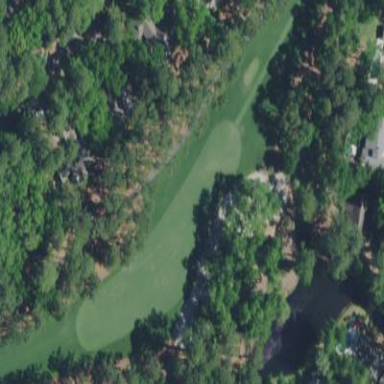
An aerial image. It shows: Sandy area is golf bunker.